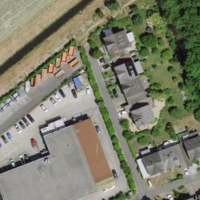
EUNIS habitat code: 55
Species observed at this site:
Allium ursinum
Lapsana communis
Corylus avellana